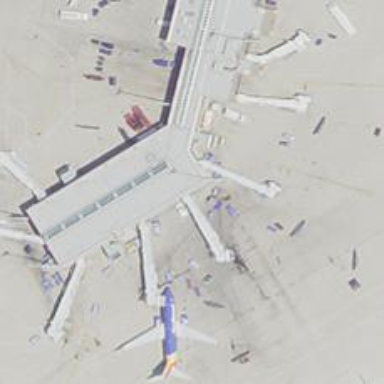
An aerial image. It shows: Airport gate.